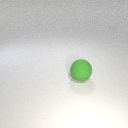
large green rubber sphere